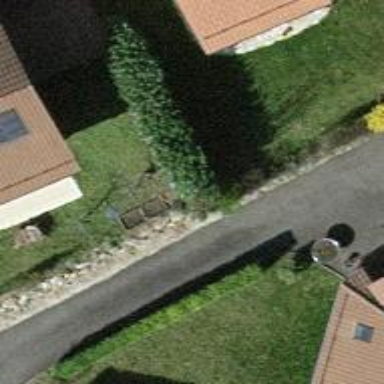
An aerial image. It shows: Hedge acting as barrier.